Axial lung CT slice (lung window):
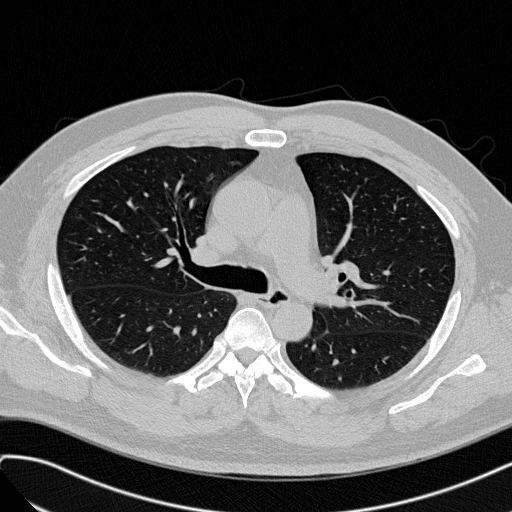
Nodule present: no